Question: Hi I attached new data source to reports(Winforms Devexpress) then I bind value label if i click preview it showing error as "error when trying to populate datasource, following exception was thrown your network access was interrupted. " ? help me

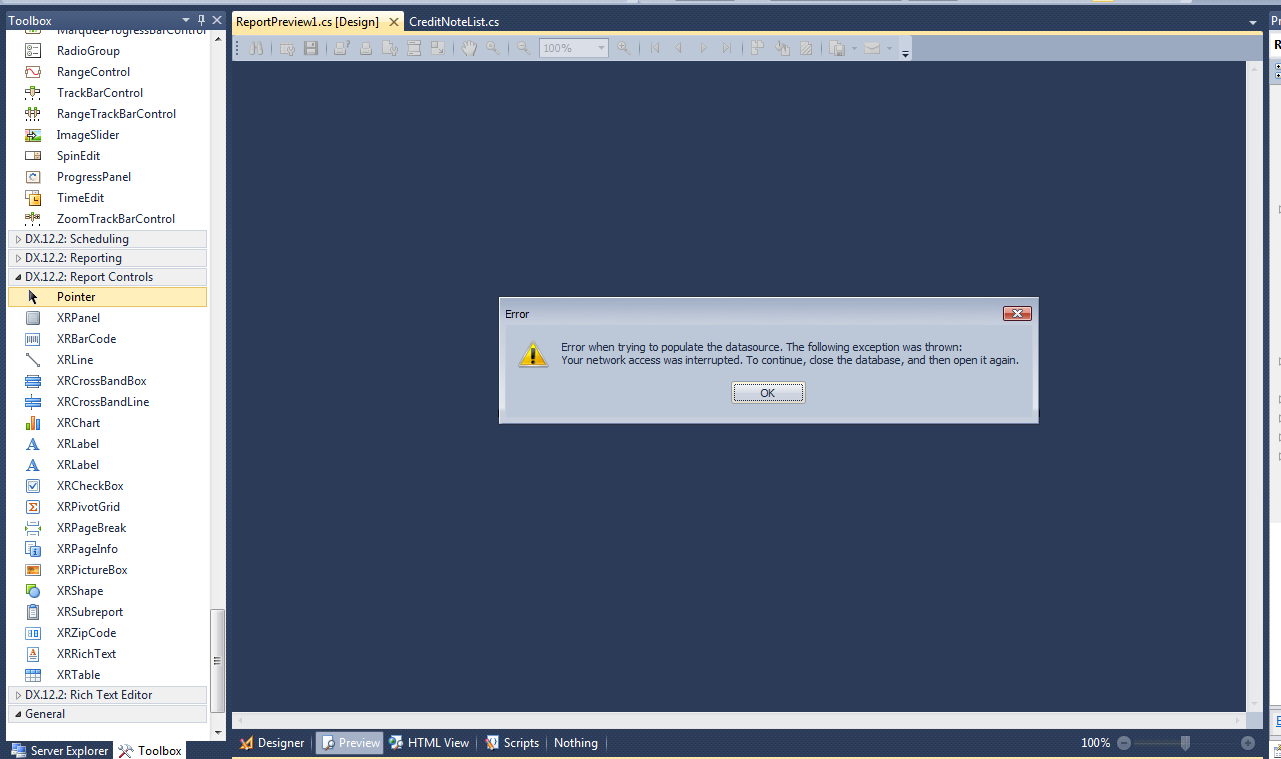
Answer: There is problem with my Access database so I just deleted and created new Access database and now working properly.